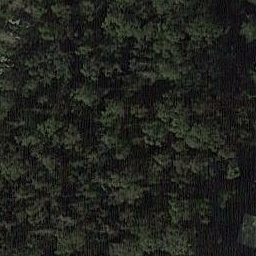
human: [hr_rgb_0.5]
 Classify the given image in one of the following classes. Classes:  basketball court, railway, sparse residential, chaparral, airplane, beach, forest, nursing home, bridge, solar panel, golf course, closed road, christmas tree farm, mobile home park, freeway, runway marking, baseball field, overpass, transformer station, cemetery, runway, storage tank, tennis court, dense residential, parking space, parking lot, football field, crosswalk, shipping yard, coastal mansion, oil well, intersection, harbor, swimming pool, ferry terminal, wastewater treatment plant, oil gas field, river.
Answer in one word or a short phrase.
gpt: forest